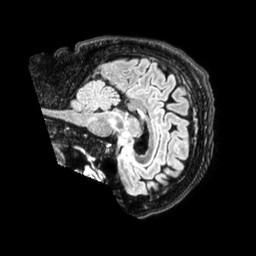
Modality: FLAIR
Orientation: sagittal
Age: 69
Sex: female
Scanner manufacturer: philips
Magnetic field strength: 1.5 T
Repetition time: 4.8 s
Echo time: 0.3362 s